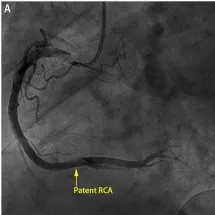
(A) Coronary angiogram revealing patent right coronary artery (RCA).
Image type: radiology (ultrasound)